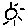
Label: sun